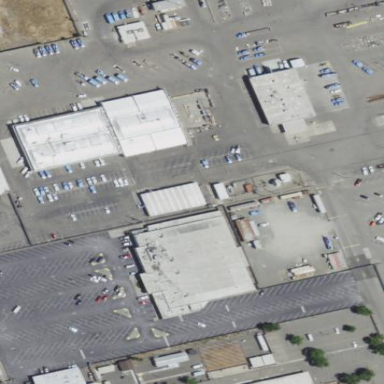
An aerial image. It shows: Industrial area.